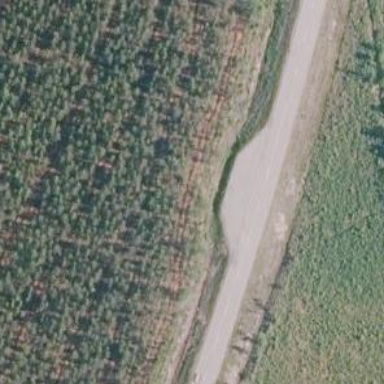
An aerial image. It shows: Rest area along the road.